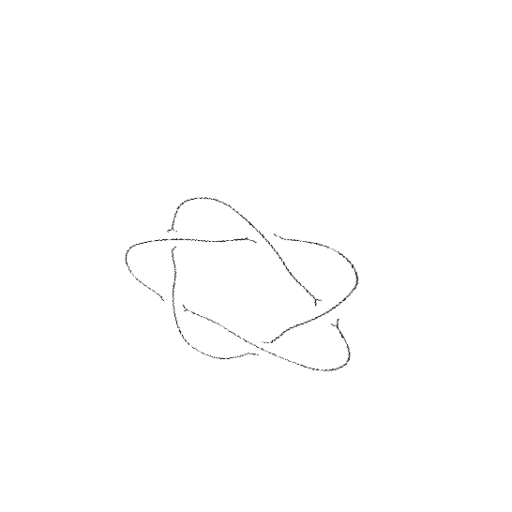
Crossing number: 5